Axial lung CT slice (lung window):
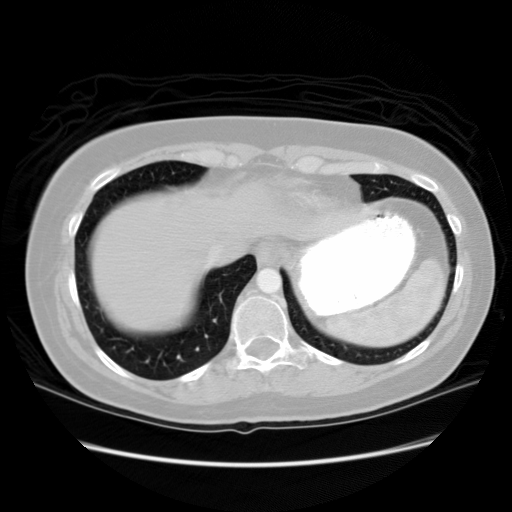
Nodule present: no